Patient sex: F
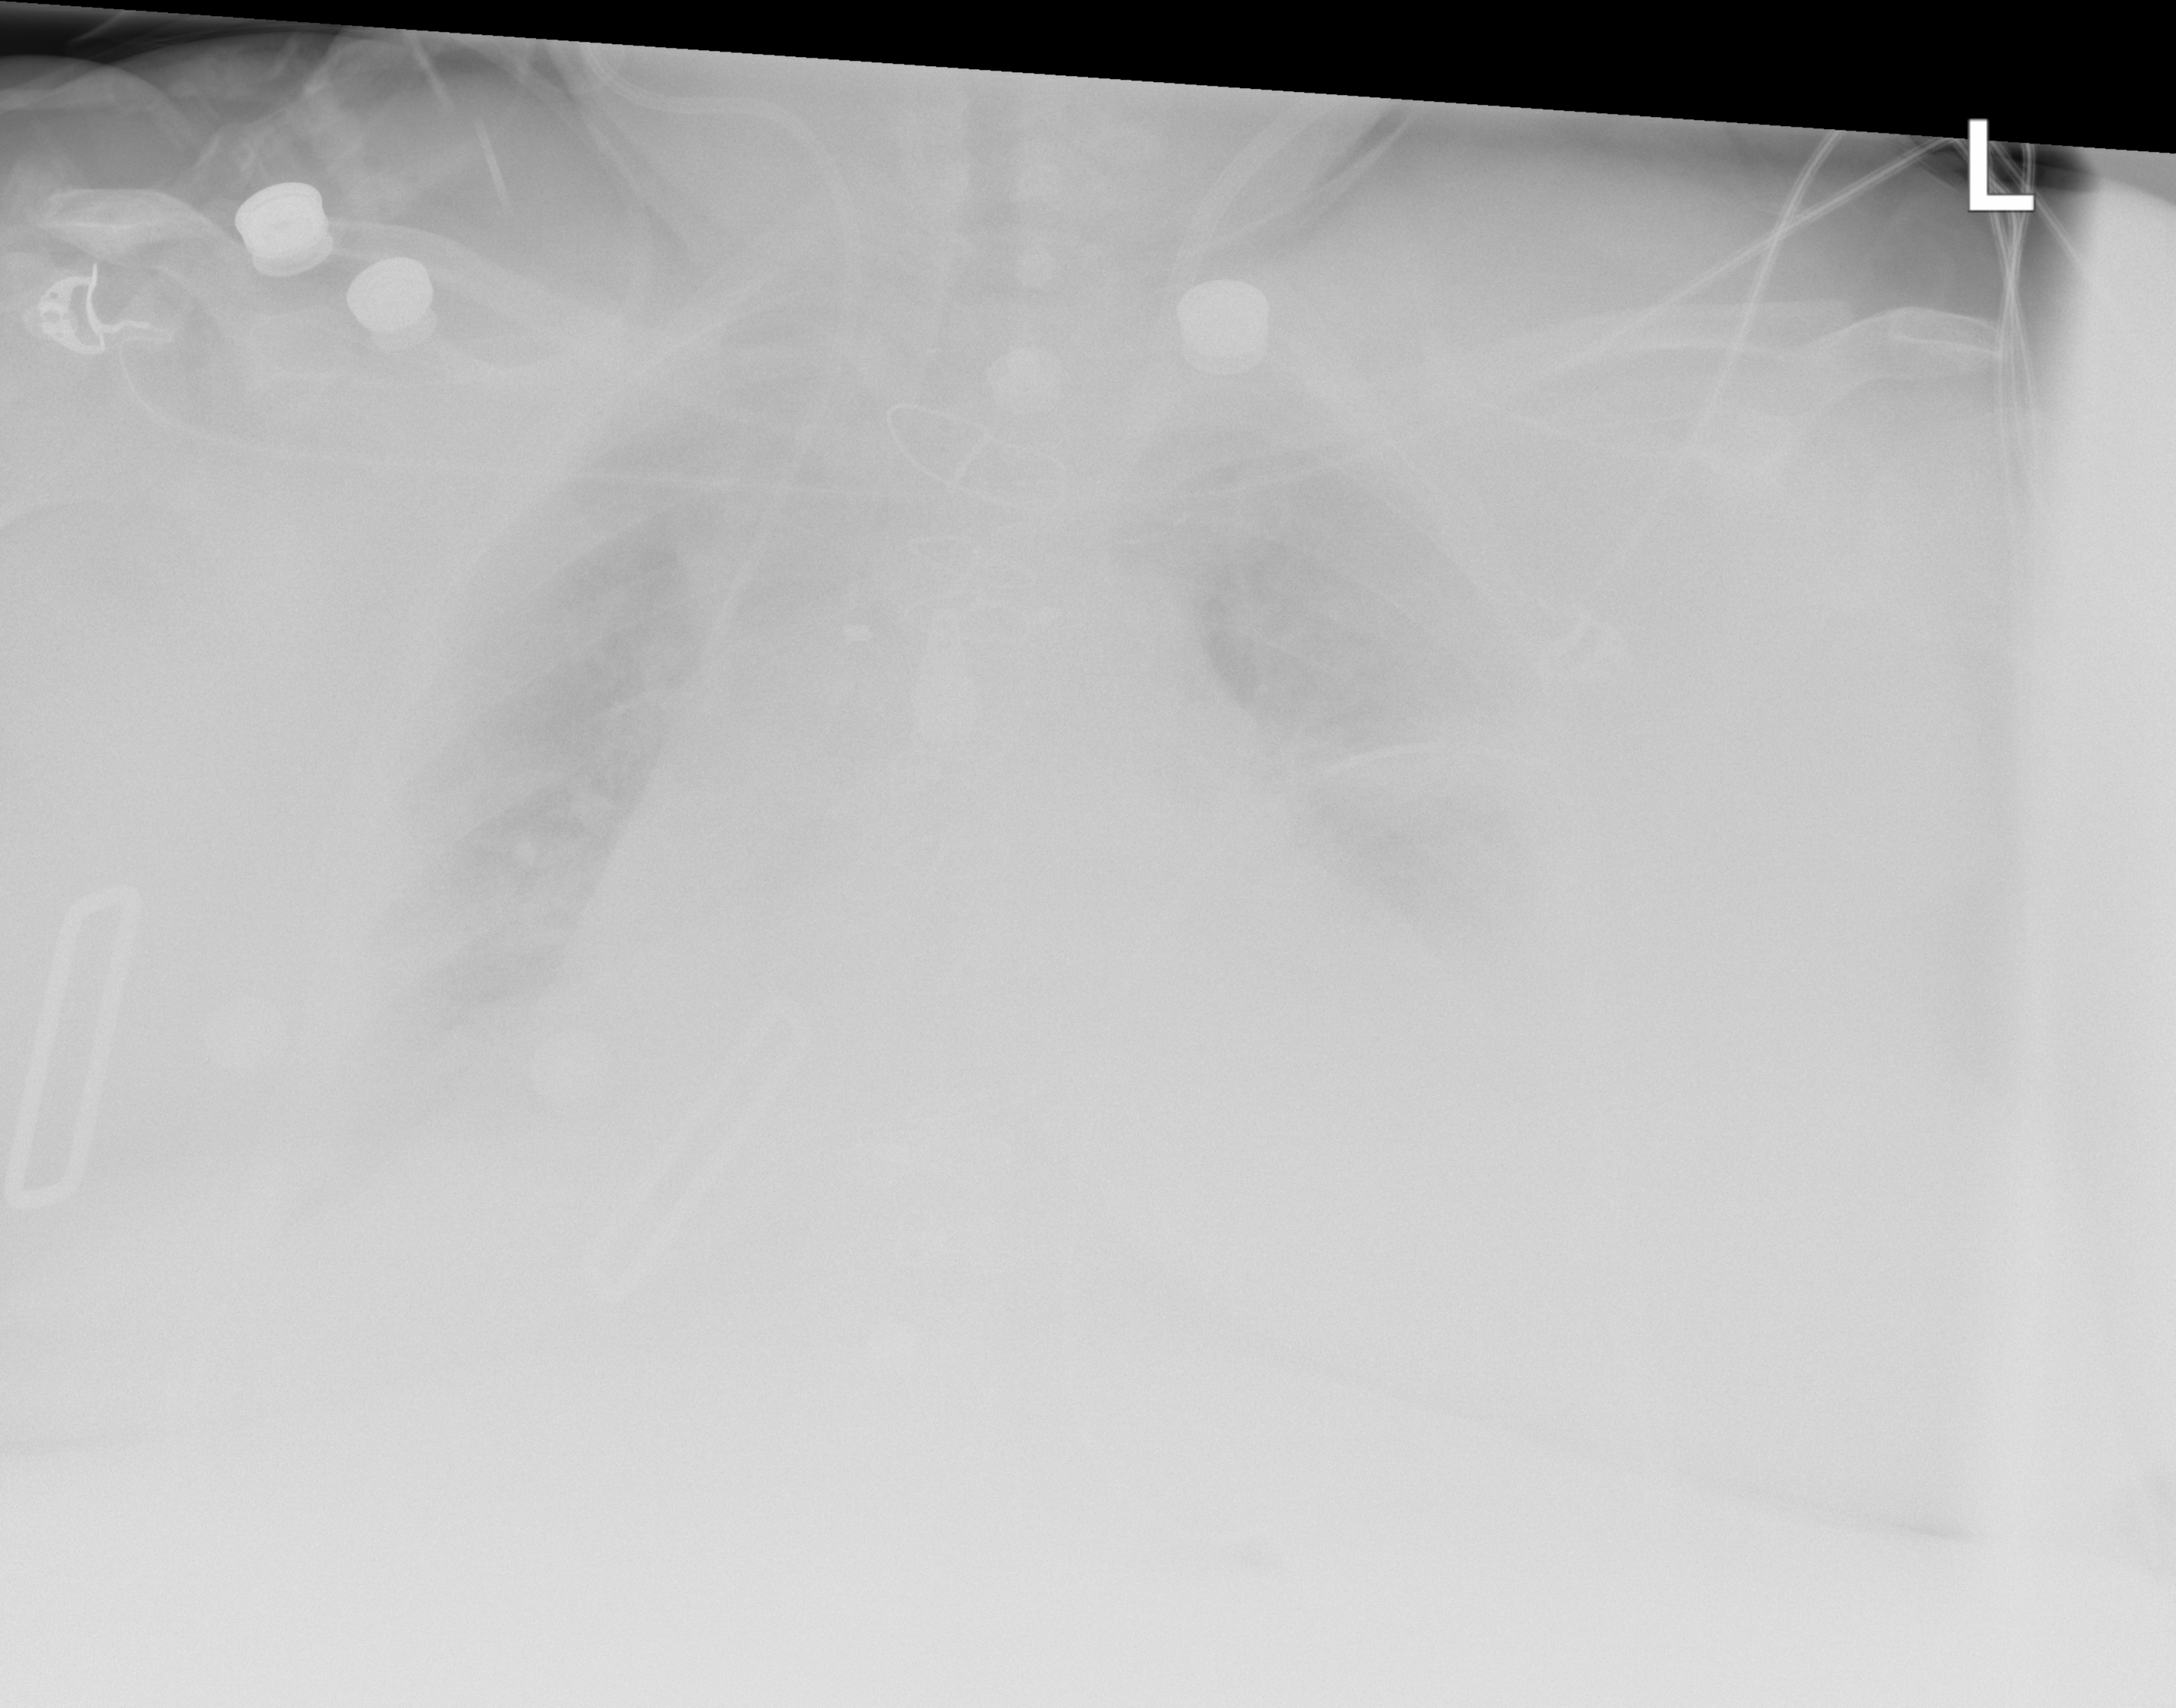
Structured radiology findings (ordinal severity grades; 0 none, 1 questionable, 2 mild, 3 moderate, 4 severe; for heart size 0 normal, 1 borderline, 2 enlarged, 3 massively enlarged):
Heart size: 3
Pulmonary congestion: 2
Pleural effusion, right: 0
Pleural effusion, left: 2
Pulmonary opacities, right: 0
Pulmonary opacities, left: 0
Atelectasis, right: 0
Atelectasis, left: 2